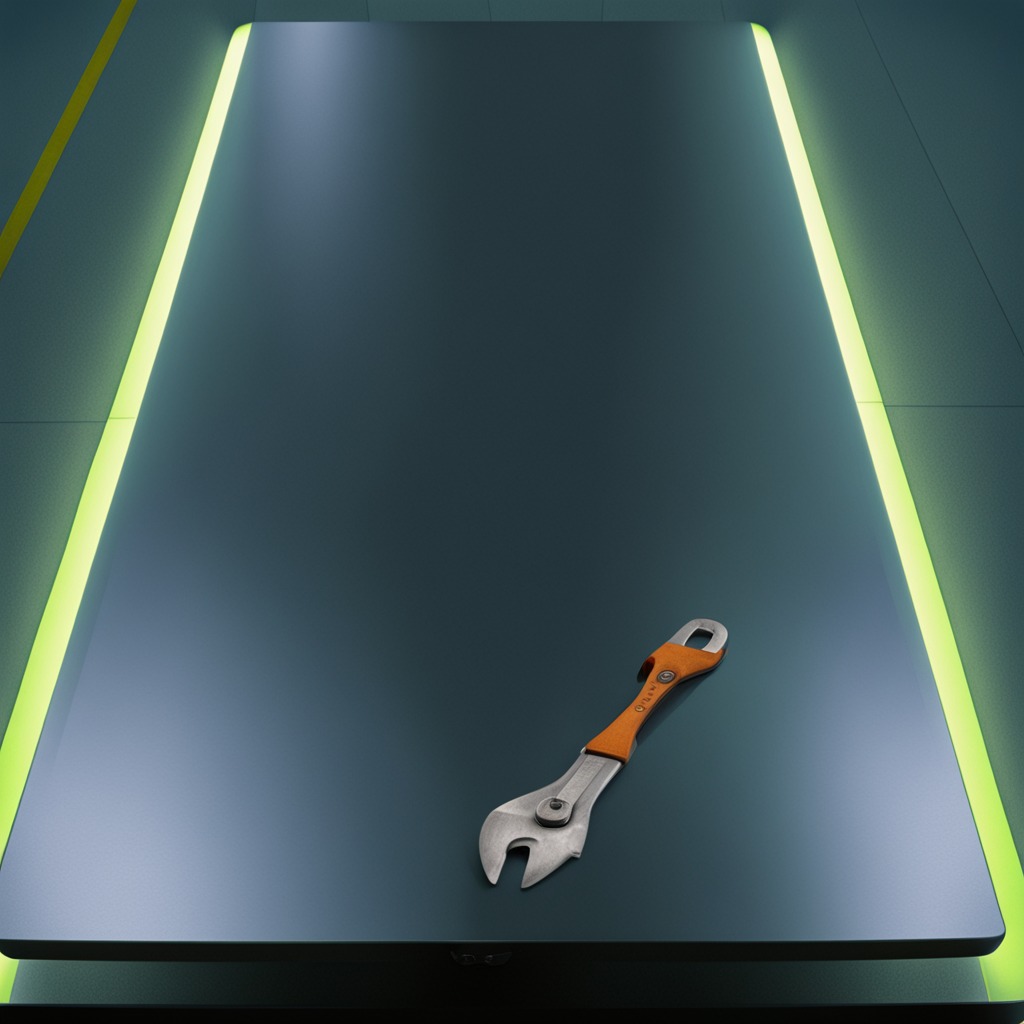
A wrench is lying on a clean empty table in a railway signal maintenance room lit by harsh overhead fluorescents.